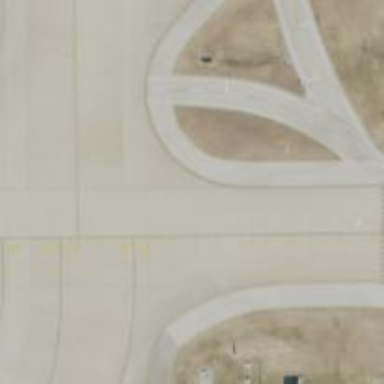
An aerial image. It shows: Image of taxiway at airport.